Field crop: maize
Growth stage: 2
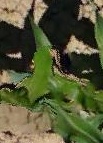
Species: maize